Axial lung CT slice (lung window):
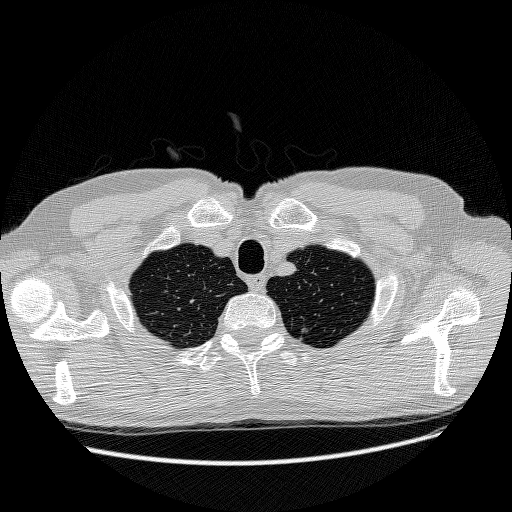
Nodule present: no